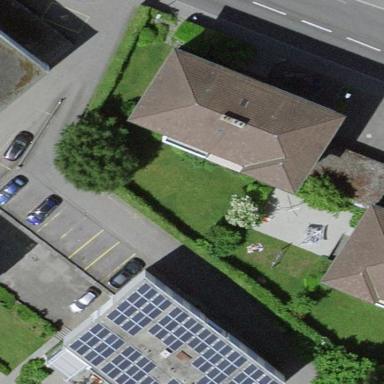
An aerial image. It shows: Residential building with hipped roof.